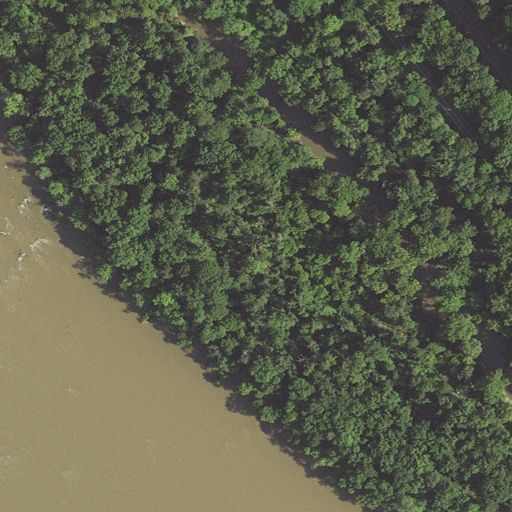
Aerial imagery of island in Maryland named Sterret Island containing woody wetlands, open water, open development, and mixed forest